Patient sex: F
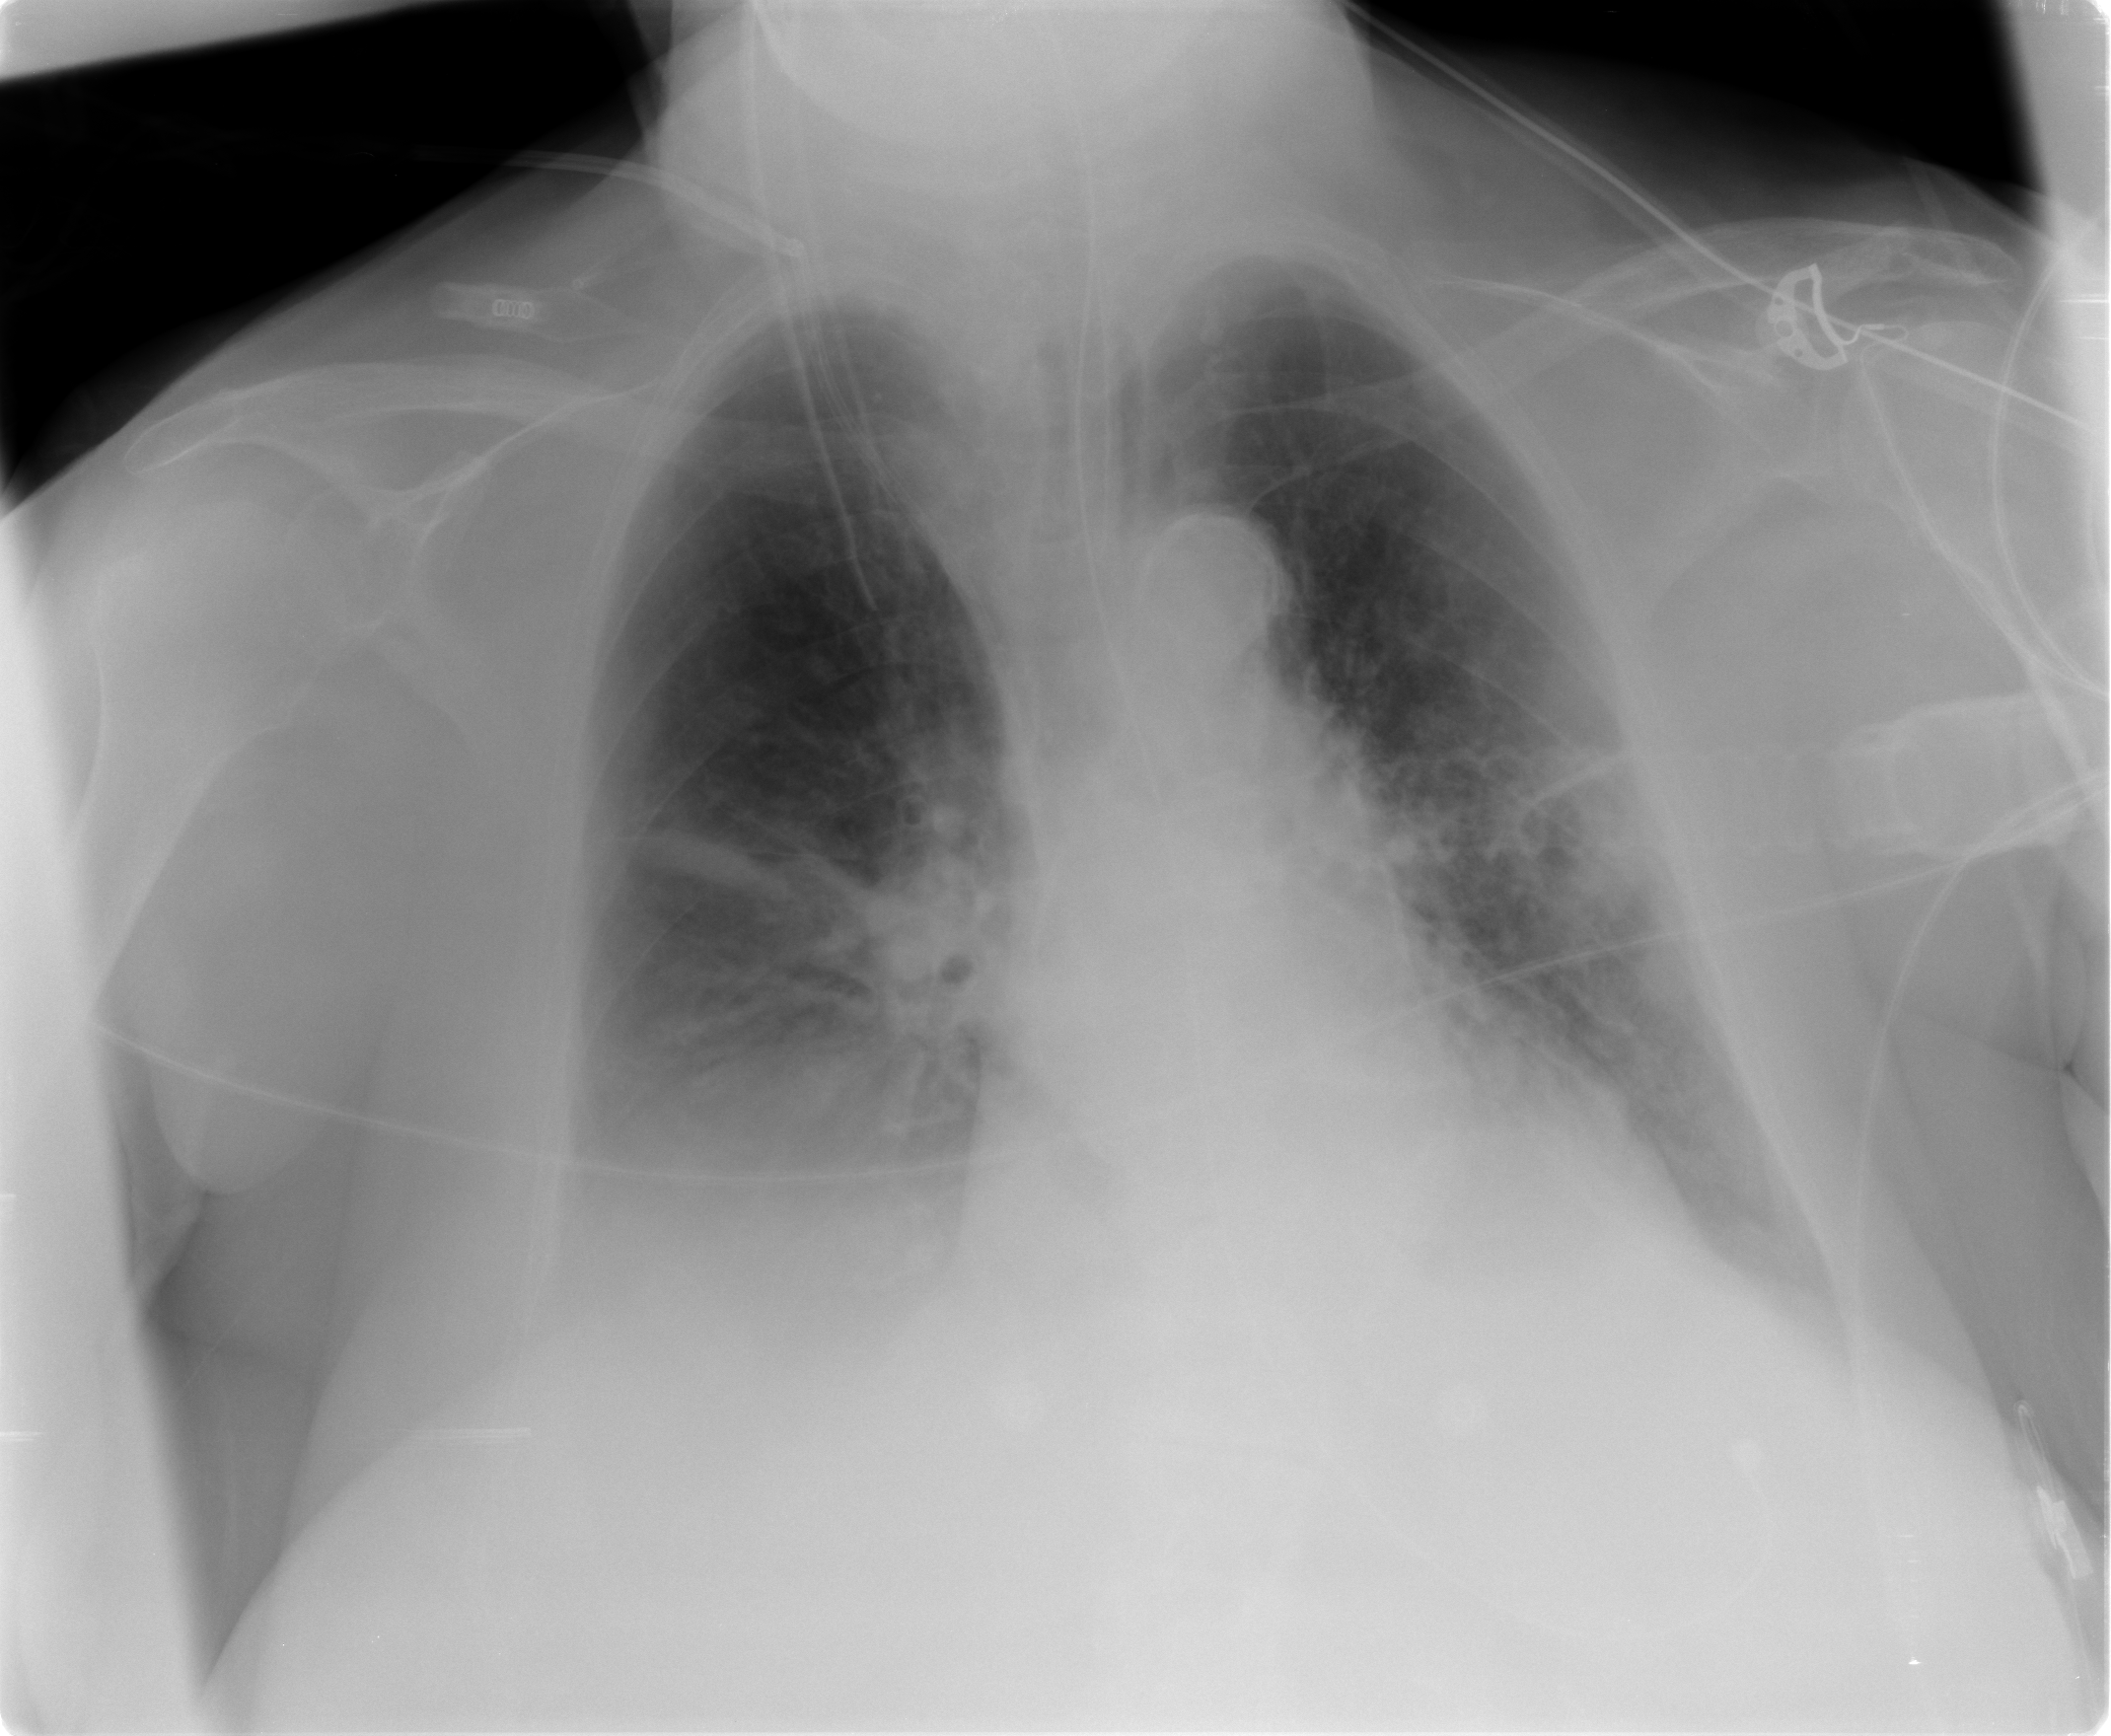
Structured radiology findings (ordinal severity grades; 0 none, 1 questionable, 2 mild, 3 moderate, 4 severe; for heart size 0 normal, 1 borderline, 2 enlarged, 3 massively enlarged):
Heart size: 1
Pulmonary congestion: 0
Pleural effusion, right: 2
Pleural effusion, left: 0
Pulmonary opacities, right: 2
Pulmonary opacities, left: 0
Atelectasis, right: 2
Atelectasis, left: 0